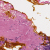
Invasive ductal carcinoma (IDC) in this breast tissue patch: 0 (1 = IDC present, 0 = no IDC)